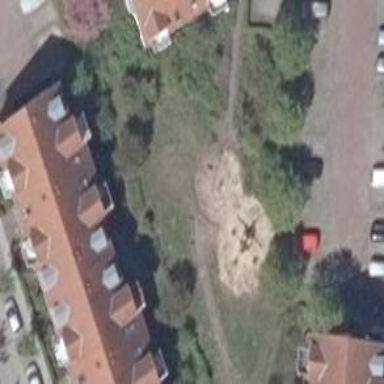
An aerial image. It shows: Playground area for leisure land.